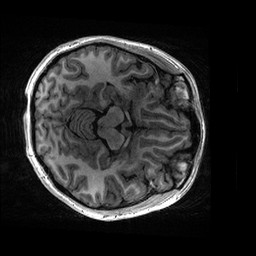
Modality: T1w
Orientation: axial
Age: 21
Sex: female
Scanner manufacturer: ge
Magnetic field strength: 3 T
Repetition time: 0.006952 s
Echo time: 0.00292 s